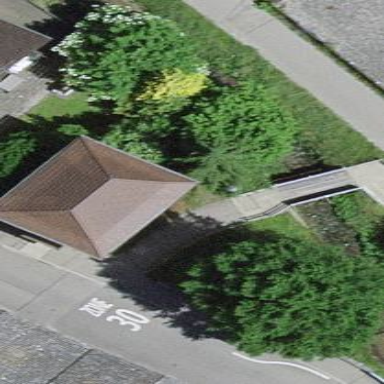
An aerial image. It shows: Service building.